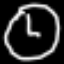
Label: clock